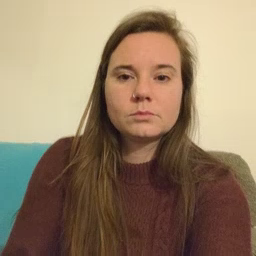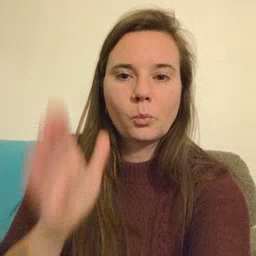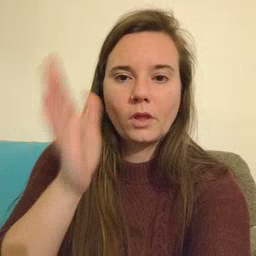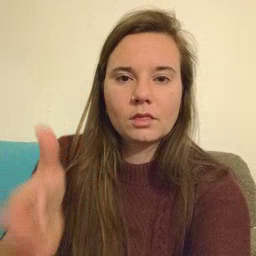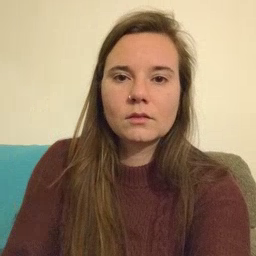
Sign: will